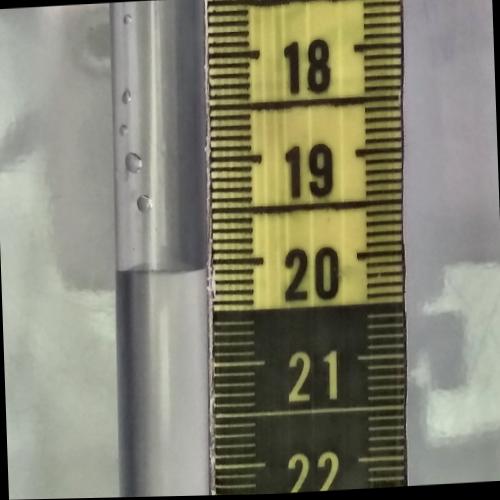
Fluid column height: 20.0 cm